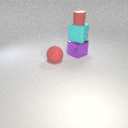
large cyan rubber cube below small red rubber cylinder